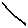
Label: line